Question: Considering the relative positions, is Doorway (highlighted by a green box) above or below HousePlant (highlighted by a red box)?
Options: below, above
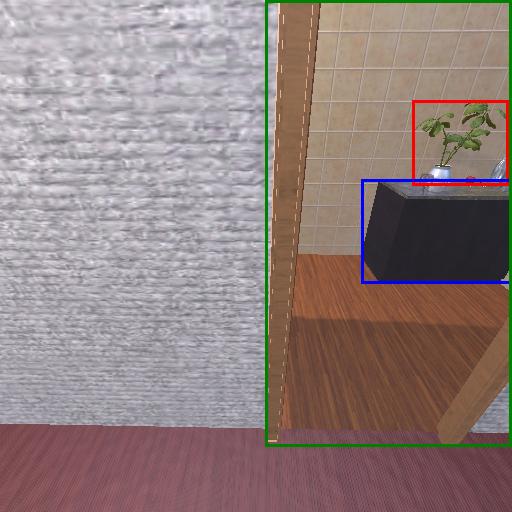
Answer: below